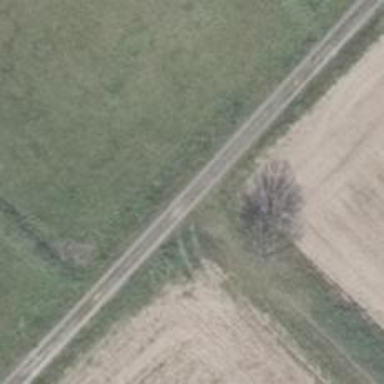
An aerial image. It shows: Dirt track road with grade3 tracktype.